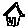
Label: house